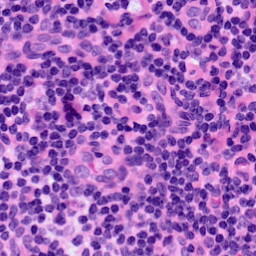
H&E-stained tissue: LymphNode